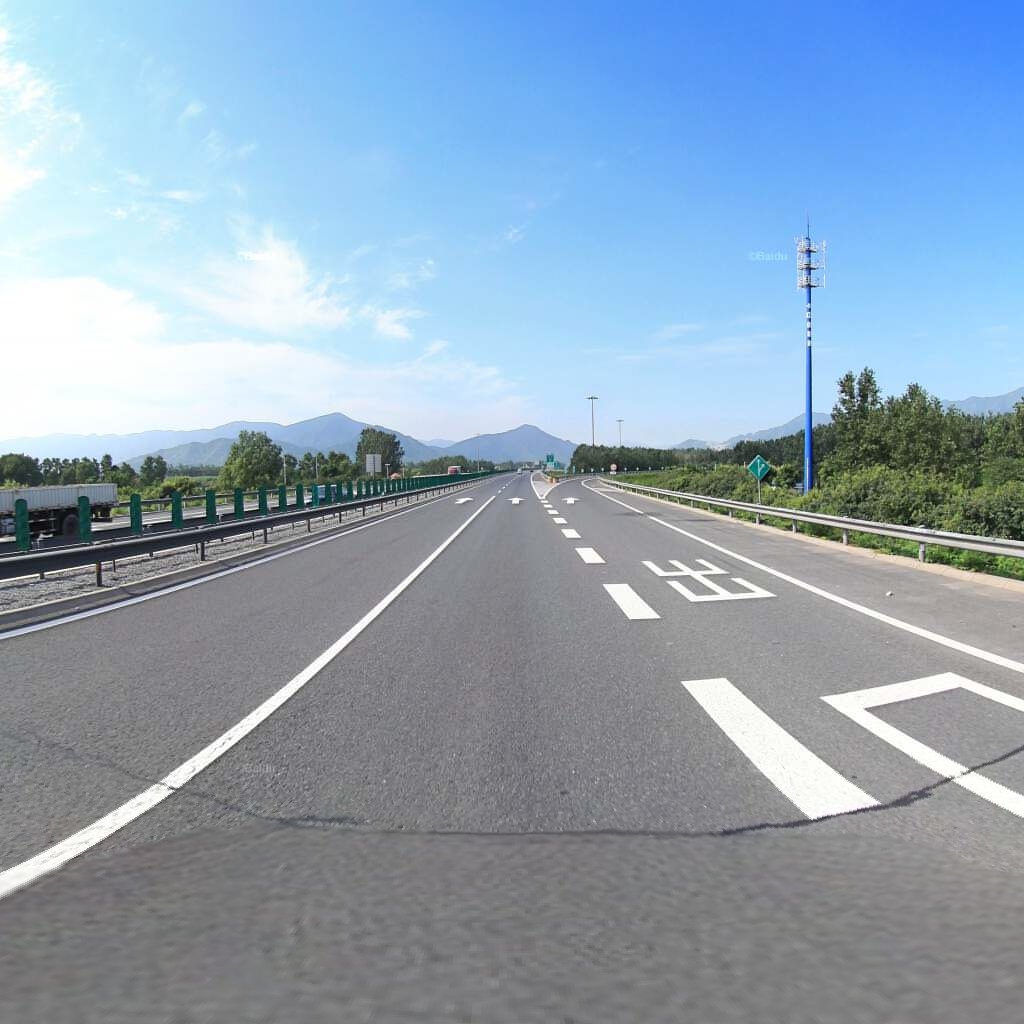
Region: Haidian
Road damage annotations: transverse patch